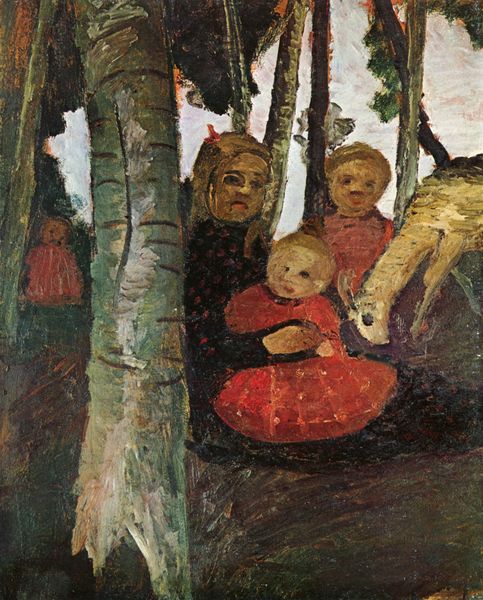
Titel: Drei Kinder mit Ziege im Birkenwald
Künstler: Paula Modersohn-Becker
Standort: Worpswede
Institution: Galerie Cohrs-Zirus
Schlagwörter: baum, blätter, dunkel, gemälde, himmel, kopf, laub, schatten, weiß, baumstämme, bäume, frauen, gelb, grün, impressionismus, landschaft, menschen, mädchen, sitzen, braun, frau, grau, hell, hut, kleid, kleider, köpfe, licht, mund, schwarz, gras, rot, tier, wiese, expressionismus, haube, malerei, rock, schleife, blond, gesichter, hemd, arm, augen, gesicht, halten, öl, baumstamm, birke, birken, erde, stamm, weide, pastos, boden, haare, familie, kind, mutter, personen, wald, esel, kinder, pferd, schürze, röcke, schürzen, risse, linien, naiv, baby, picknick, figuren, stämme, kopftuch, junge, schoß, masche, punkte, südsee, lamm, schaf, knabe, weiden, expressionistisch, porträts, mundwinkel, kleidchen, kleinkind, reh, maul, fressen, rinde, märchen, hain, hörner, baumrinde, gegenlicht, oma, äsen, ziege, bund, hexe, rhythmus, wlad, zicklein, lama, dazwischen, paula, gretel, moderson becker, hänsel, ziegee, 20. jahrhundert, himmmjel, märchern